Field crop: maize
Growth stage: 2
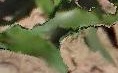
Species: maize